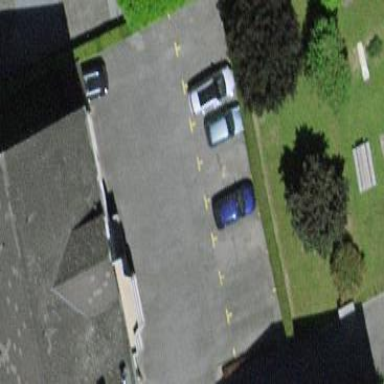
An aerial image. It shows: Street-side parking lot with asphalt surface.